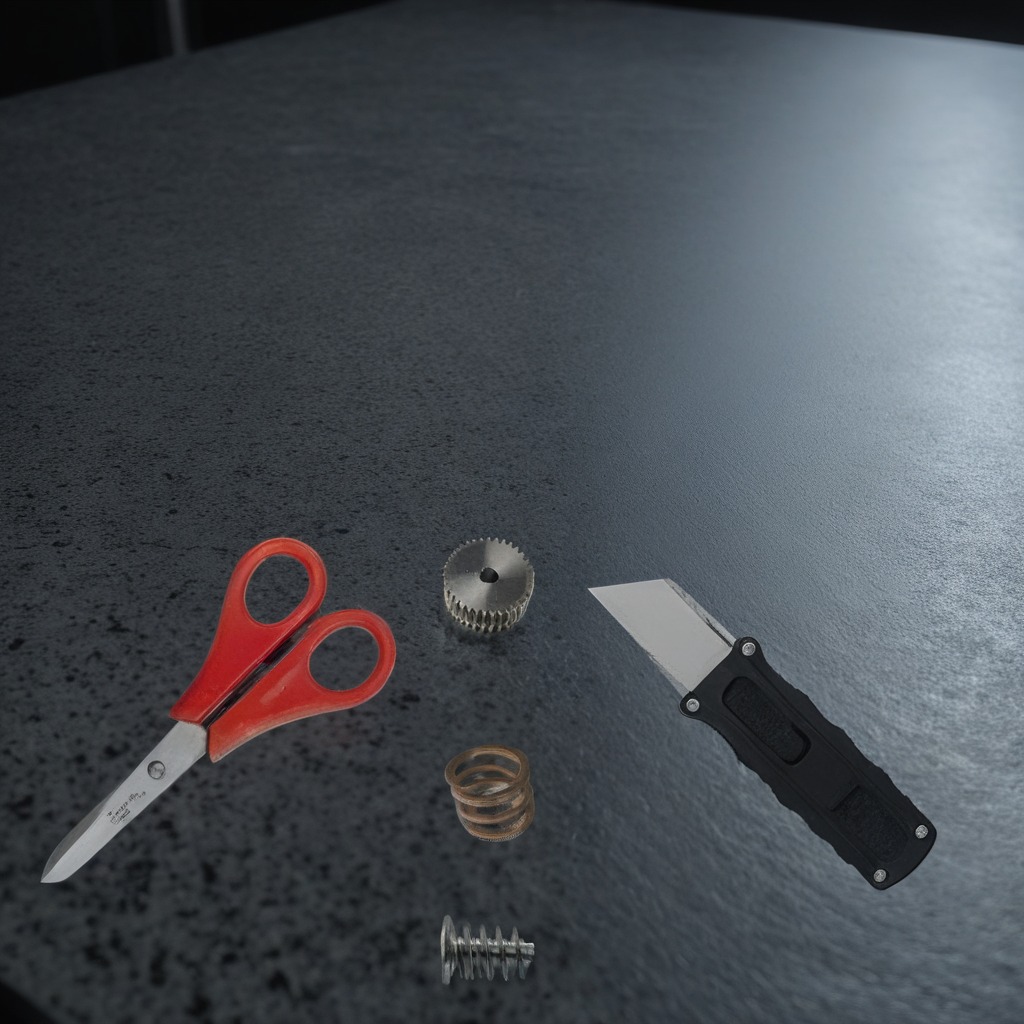
A steel gear with teeth, a utility knife, a metal machine screw, a coiled metal spring, and a pair of scissors are lying on a clean granite table inside a workshop at night.